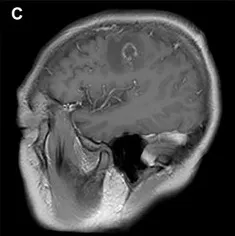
CT images and magnetic resonance images after treatment for choriocarcinoma (May 5 & 14, 2020). (B,C) The T2-weighted imaging (T2WI) and enhanced images indicate the development of brain metastases in the patient.
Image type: radiology (mri)